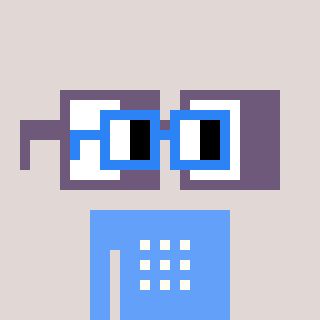
a pixel art character with square blue glasses, a glasses-shaped head and a blue-colored body on a warm background